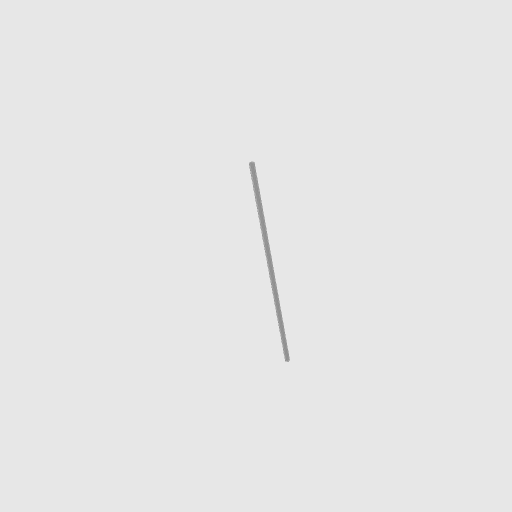
Part: VGuide624